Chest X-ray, AP view. Patient: 21 years old, sex M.
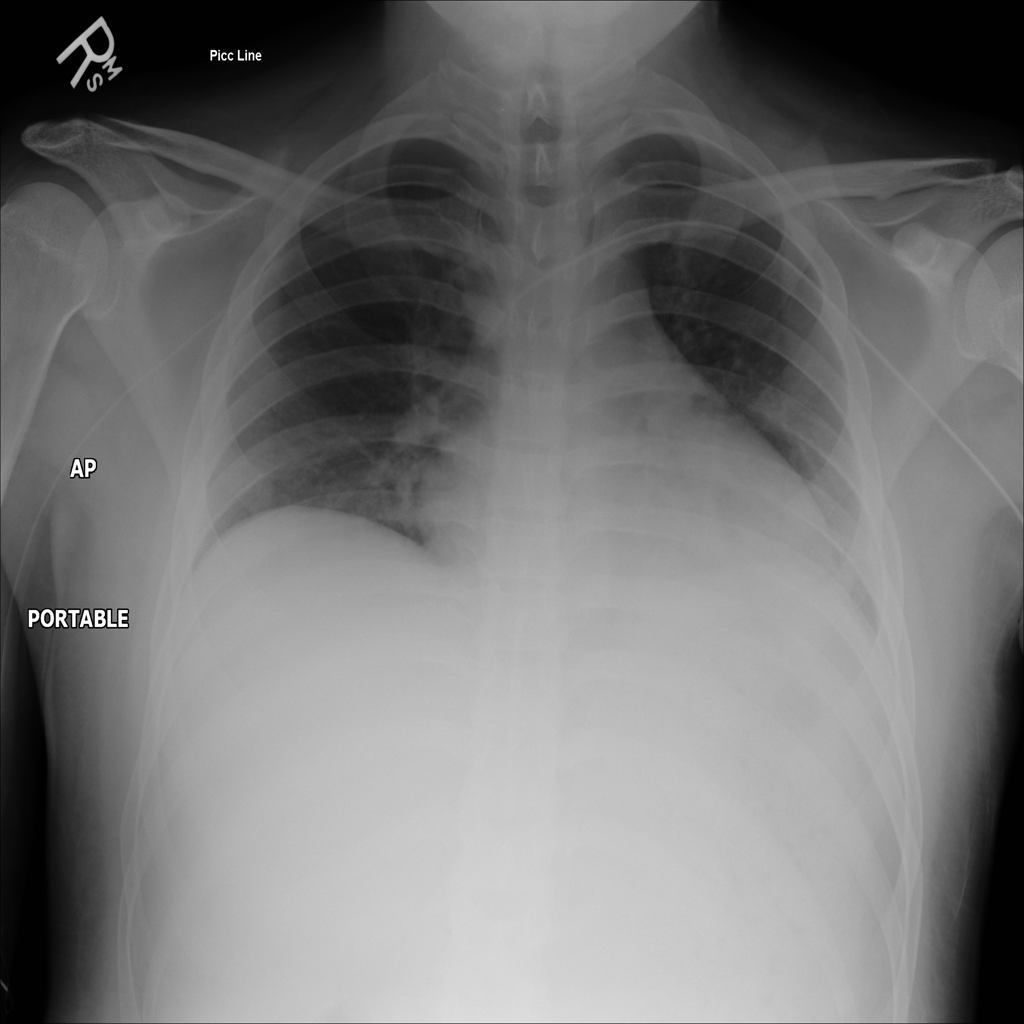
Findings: No Finding